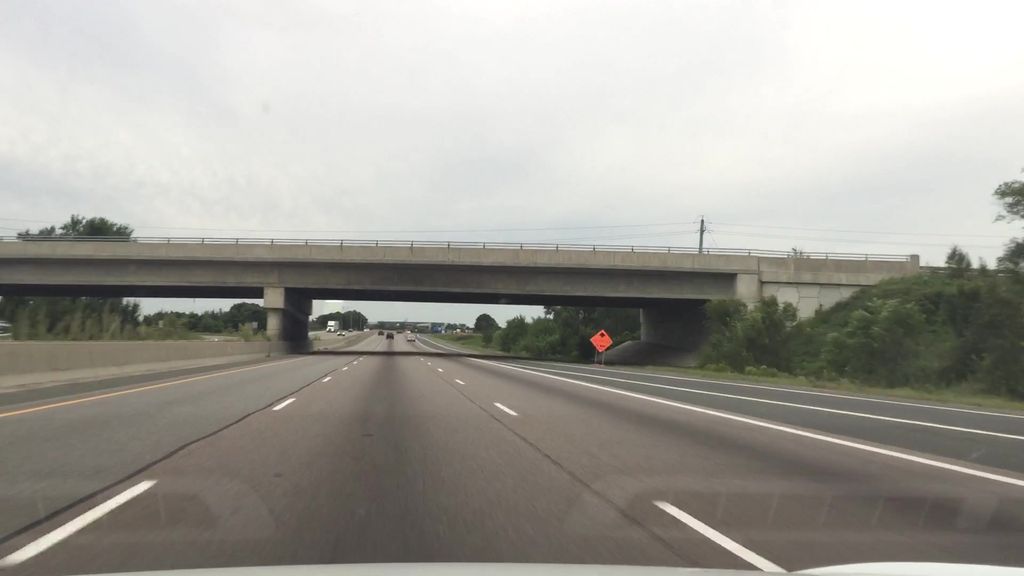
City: kitchener-waterloo